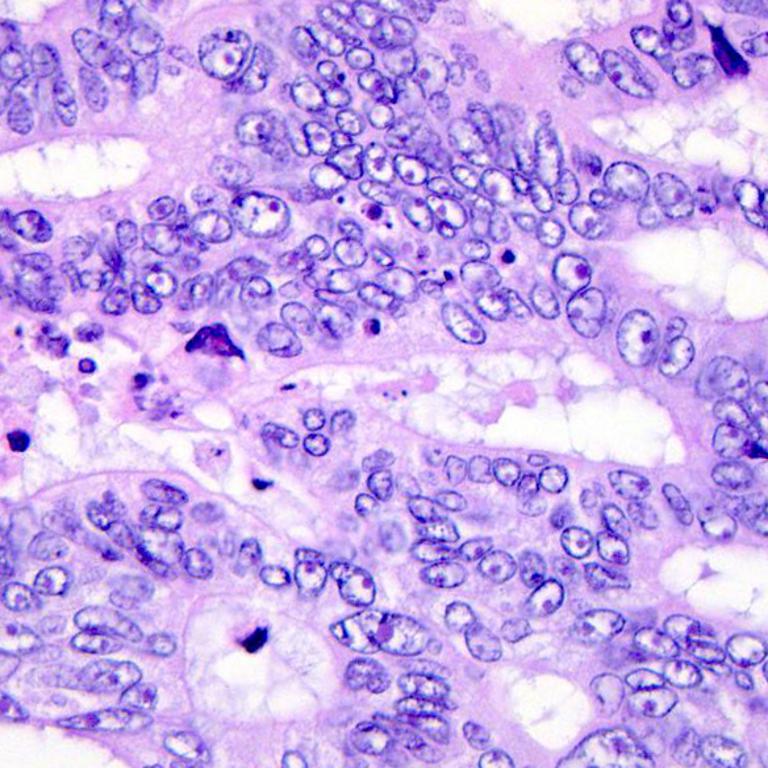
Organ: colon
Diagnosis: adenocarcinomas